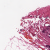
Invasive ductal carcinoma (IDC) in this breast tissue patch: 0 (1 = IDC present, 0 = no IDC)